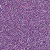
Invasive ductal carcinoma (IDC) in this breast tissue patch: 1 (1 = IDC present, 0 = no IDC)